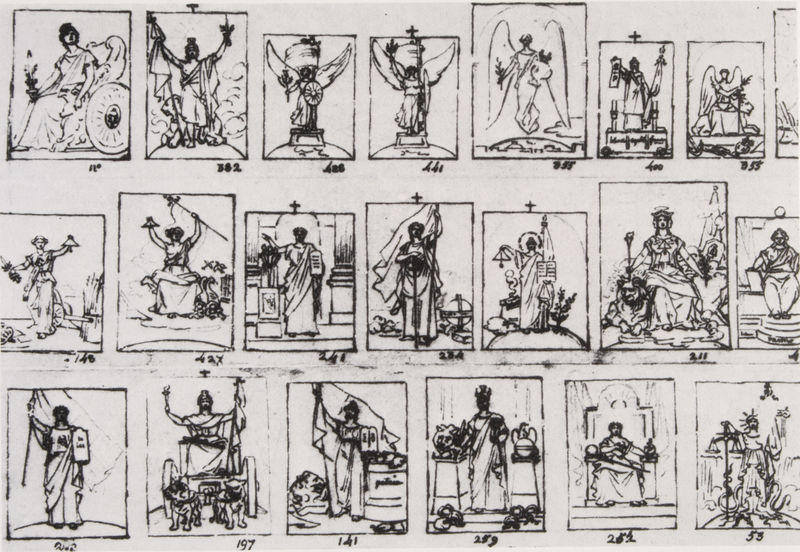
Titel: Wettbewerb um eine symbolische Figur der Republik
Künstler: Pierre Roch Vigneron
Standort: New York (New York)
Institution: Shepherd Gallery
Schlagwörter: flügel, gott, himmel, kampf, mann, umhang, weiß, frauen, menschen, sitzen, ausschnitt, frau, grau, hintergrund, kleider, männer, nase, schwarz, skizze, stuhl, säulen, tür, zeichnung, hund, hunde, rosen, tier, tiere, tuch, wolke, hochformat, hose, wand, arm, arme, augen, bibel, mensch, rahmen, stehen, erde, felder, hügel, strauch, gehen, kirche, boden, auge, figur, sessel, sitzend, gewänder, pflanzen, theater, krone, schulter, räder, engel, kanne, krug, skulptur, statue, beine, bein, schrift, bilder, liegen, bogen, fahnen, stab, fahne, flagge, hosen, berge, grafik, graphik, linien, kutsche, hocker, figuren, rad, wagen, banner, treppe, treppen, könig, thron, tafel, nasen, karten, büste, zahlen, ziffern, stufe, stufen, podest, tor, schild, treppenstufen, waage, wage, moses, fuss, kreuz, religion, torbogen, strahlen, denkmal, schwarz-weiss, comic, schilder, schwert, schwerter, bleistift, kugel, helm, trohn, entwurf, kranz, göttin, altar, ausstellung, fahren, serie, gerechtigkeit, kreuze, stäbe, löwen, statuen, zahl, götter, olymp, griechisch, musen, weihrauch, schwart, gebote, heiliger, königin, löwe, heilige, speer, zeit, harfe, hängung, entwürfe, nummeriert, nummerierung, nummern, heilig, skizzen, olypm, athene, szenen, liegt, nummer, insignien, zepter, legende, athena, standarte, reihenfolge, justitia, justizia, bildchen, tarot, göttinnen, zeichnungen, denkaml, handzeichnung, pfalnze, schilde, kästen, grafi, tafeln, siegesgöttin, ikonographie, ikonen, legenden, mose, ablauf, bilderfolge, kampfwagen, justicia, trppen, schulternr, r, 10 gebote, gotter, 197, geboten